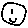
Label: smiley face